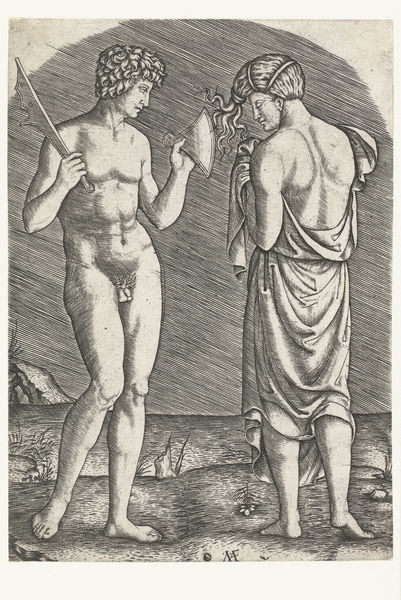
Titel: Naakte man toont bijl aan halfnaakte vrouw
Künstler: Marcantonio Raimondi
Standort: Amsterdam
Institution: Rijksmuseum
Schlagwörter: homme, gravure, cheveux, toge, drape, peigne, nu, contraposto